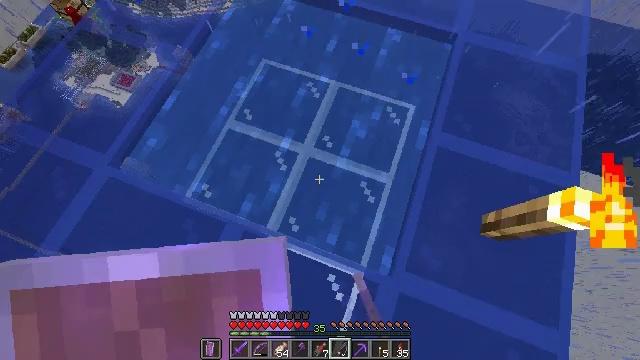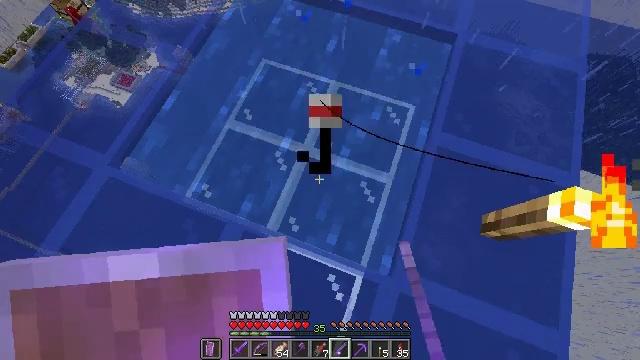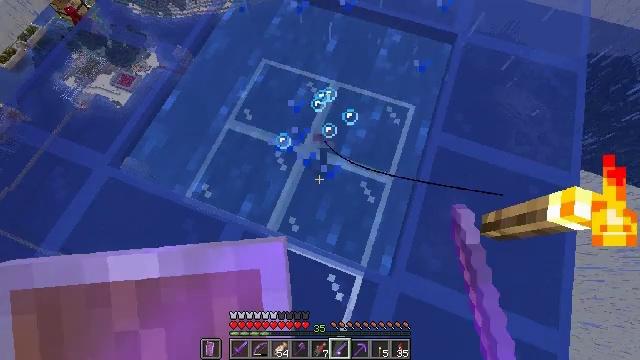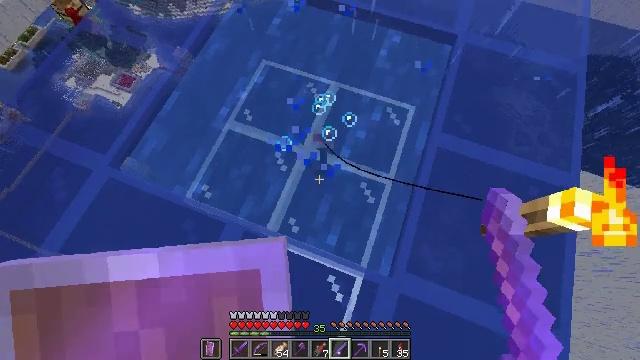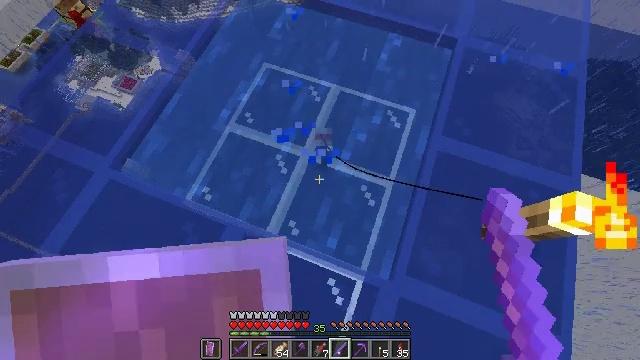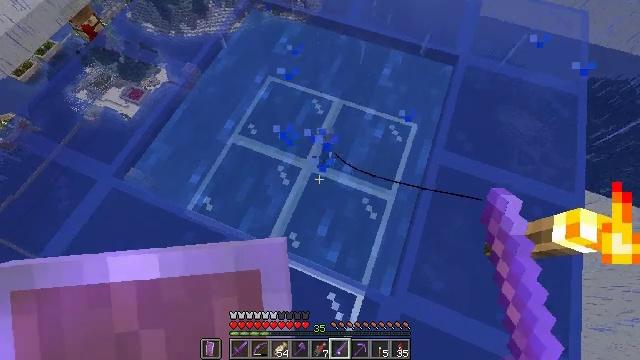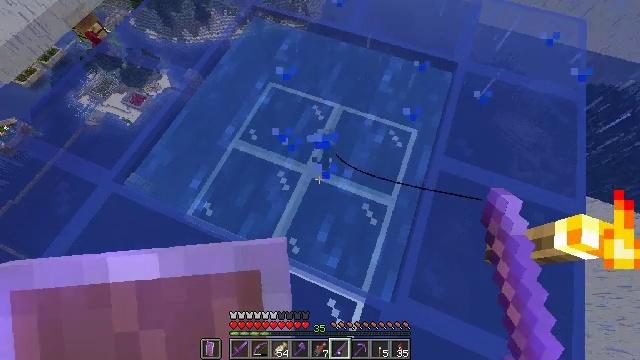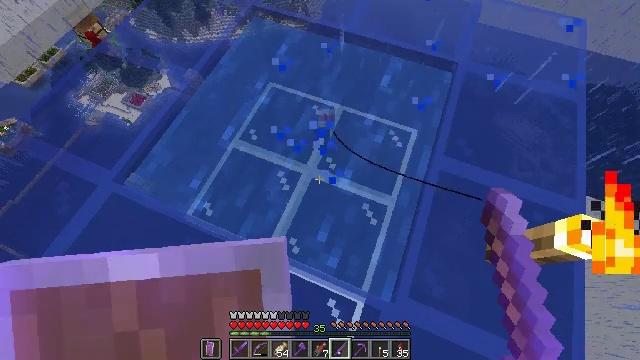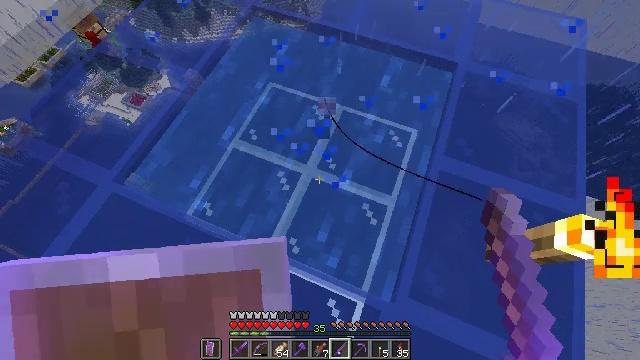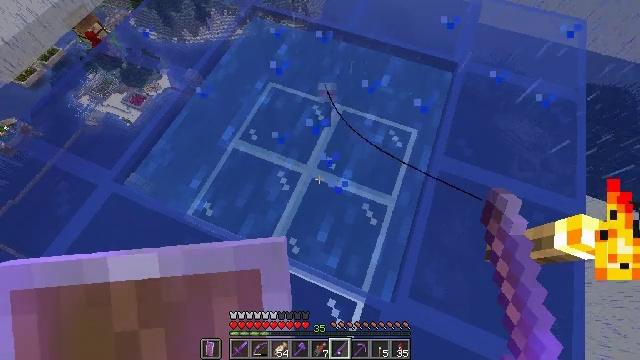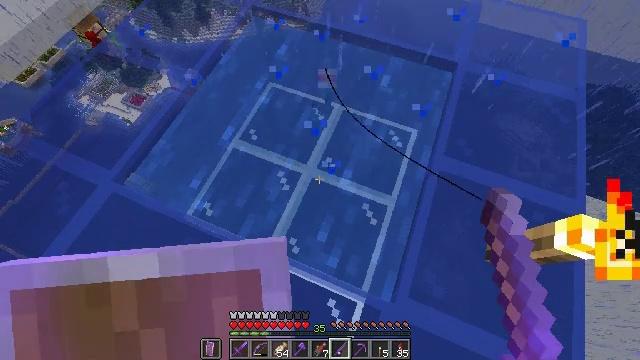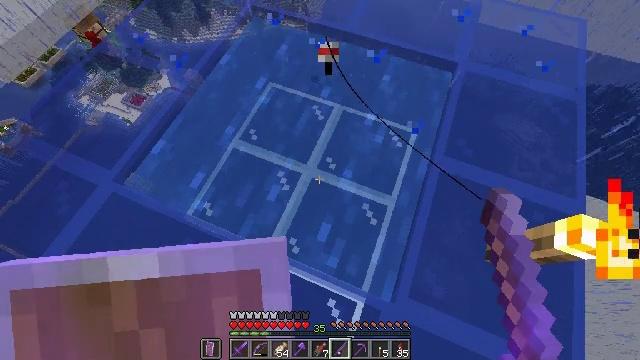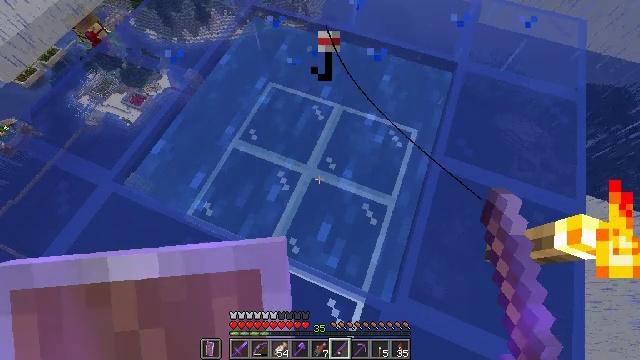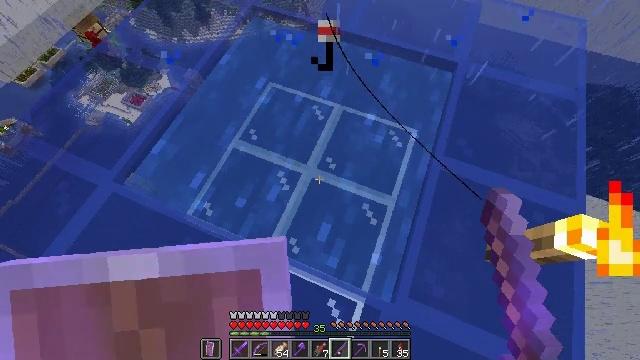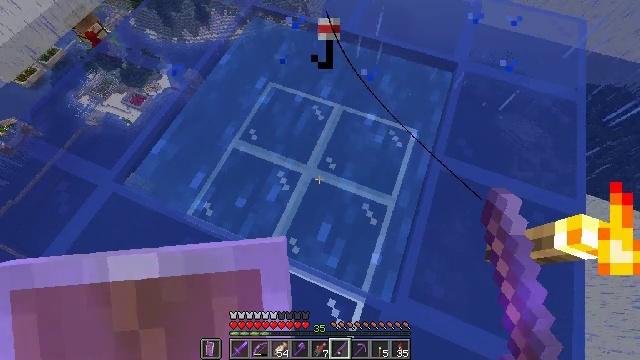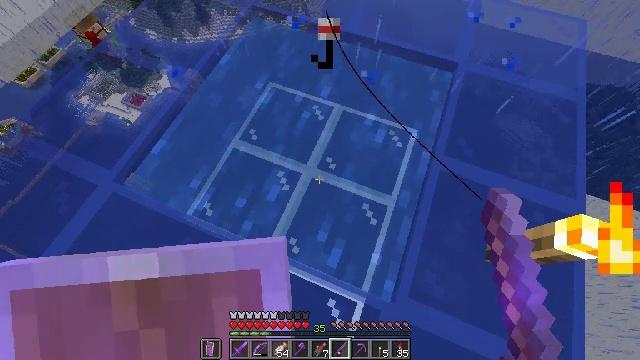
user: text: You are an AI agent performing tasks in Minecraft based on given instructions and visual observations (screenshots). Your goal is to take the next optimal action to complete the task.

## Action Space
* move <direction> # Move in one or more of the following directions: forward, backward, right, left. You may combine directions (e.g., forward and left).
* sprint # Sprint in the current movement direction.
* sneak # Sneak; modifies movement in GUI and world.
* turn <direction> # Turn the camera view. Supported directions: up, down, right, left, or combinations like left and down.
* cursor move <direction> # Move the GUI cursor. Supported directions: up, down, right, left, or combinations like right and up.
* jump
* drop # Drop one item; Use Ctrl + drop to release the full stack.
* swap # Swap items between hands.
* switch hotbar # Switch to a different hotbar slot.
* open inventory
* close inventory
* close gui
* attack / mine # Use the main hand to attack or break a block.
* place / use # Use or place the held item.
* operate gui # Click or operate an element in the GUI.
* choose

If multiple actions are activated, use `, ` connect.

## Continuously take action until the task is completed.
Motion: motion action
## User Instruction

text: Remove a bowl from the inventory.
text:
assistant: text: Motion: no_op
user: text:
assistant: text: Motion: no_op
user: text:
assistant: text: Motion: no_op
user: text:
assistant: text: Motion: no_op
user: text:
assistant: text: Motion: turn left and up
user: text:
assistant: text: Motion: turn up
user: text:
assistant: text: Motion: no_op
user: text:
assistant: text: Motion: no_op
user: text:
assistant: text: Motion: no_op
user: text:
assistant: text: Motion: no_op
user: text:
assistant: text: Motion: no_op
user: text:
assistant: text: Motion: no_op
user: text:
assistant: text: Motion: no_op
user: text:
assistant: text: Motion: no_op
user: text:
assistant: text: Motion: no_op
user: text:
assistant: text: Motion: no_op
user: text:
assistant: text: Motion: no_op
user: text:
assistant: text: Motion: no_op
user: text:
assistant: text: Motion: no_op
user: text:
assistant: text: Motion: no_op
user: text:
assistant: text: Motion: no_op
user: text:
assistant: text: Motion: no_op
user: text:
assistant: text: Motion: no_op
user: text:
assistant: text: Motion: no_op
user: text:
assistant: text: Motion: no_op
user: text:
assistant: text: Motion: no_op
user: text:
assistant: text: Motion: no_op
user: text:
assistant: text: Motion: no_op
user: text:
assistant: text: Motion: no_op
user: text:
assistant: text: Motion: no_op